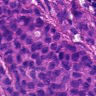
Metastatic tissue present: yes